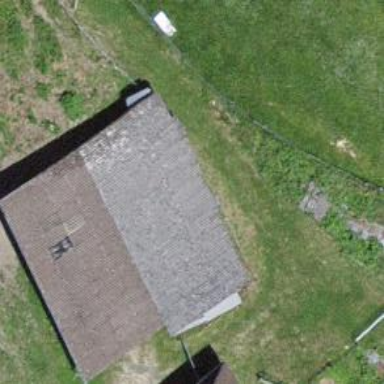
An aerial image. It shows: Shed building.